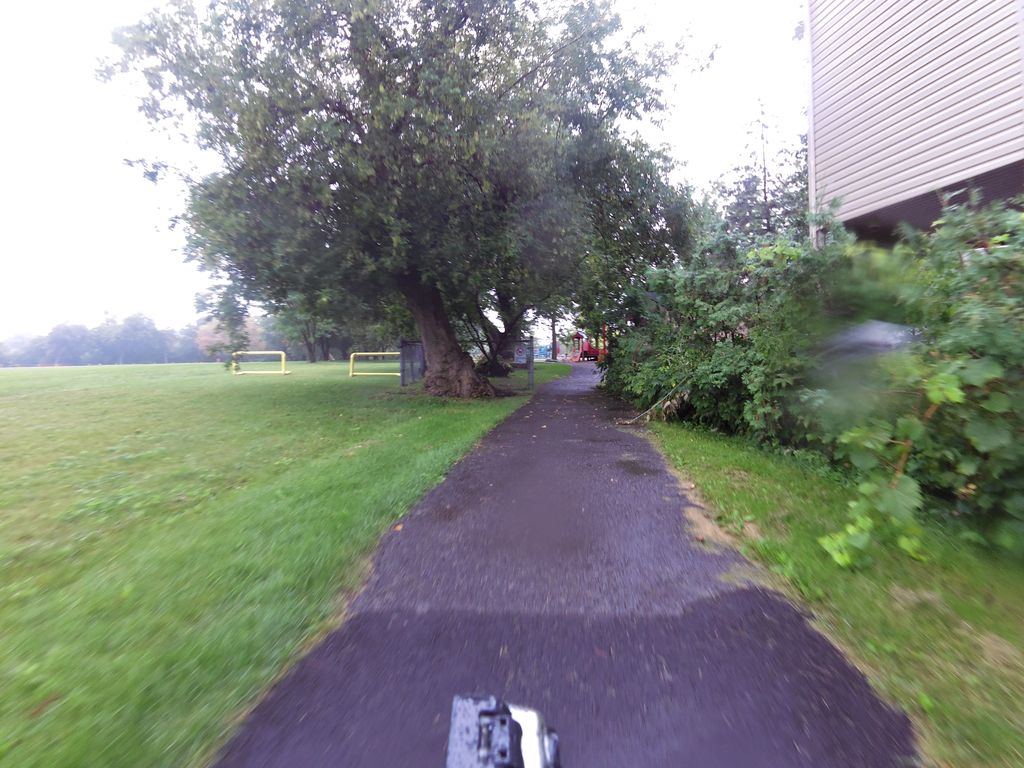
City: ottawa-gatineau